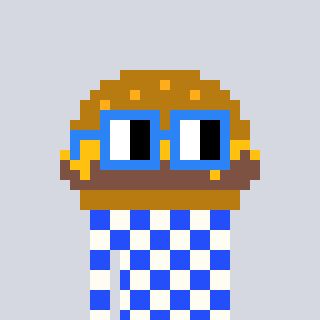
a pixel art character with square blue glasses, a burger-shaped head and a grayscale-colored body on a cool background